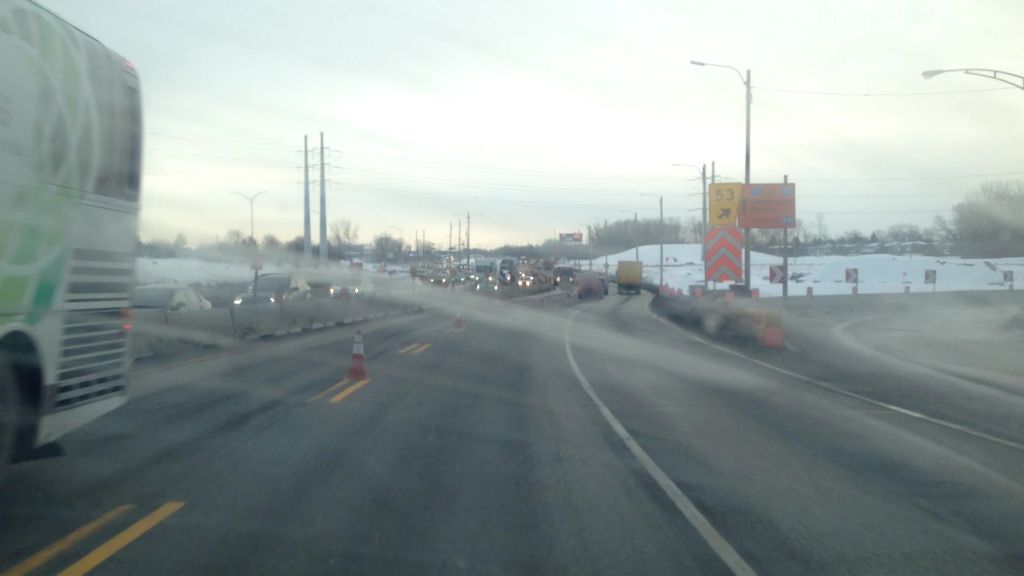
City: montreal